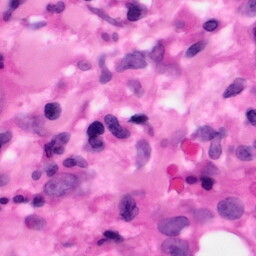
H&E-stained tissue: Pancreatic